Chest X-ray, AP view. Patient: 44 years old, sex F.
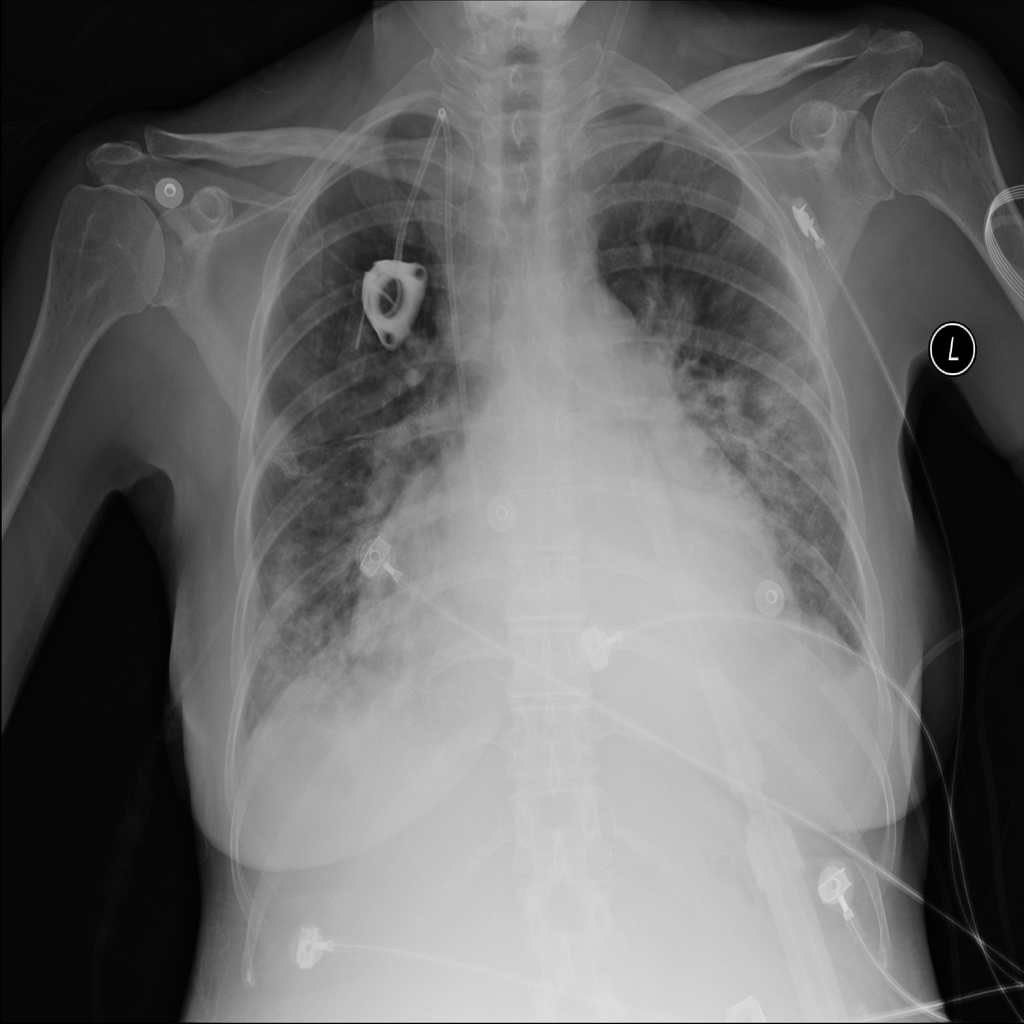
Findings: No Finding